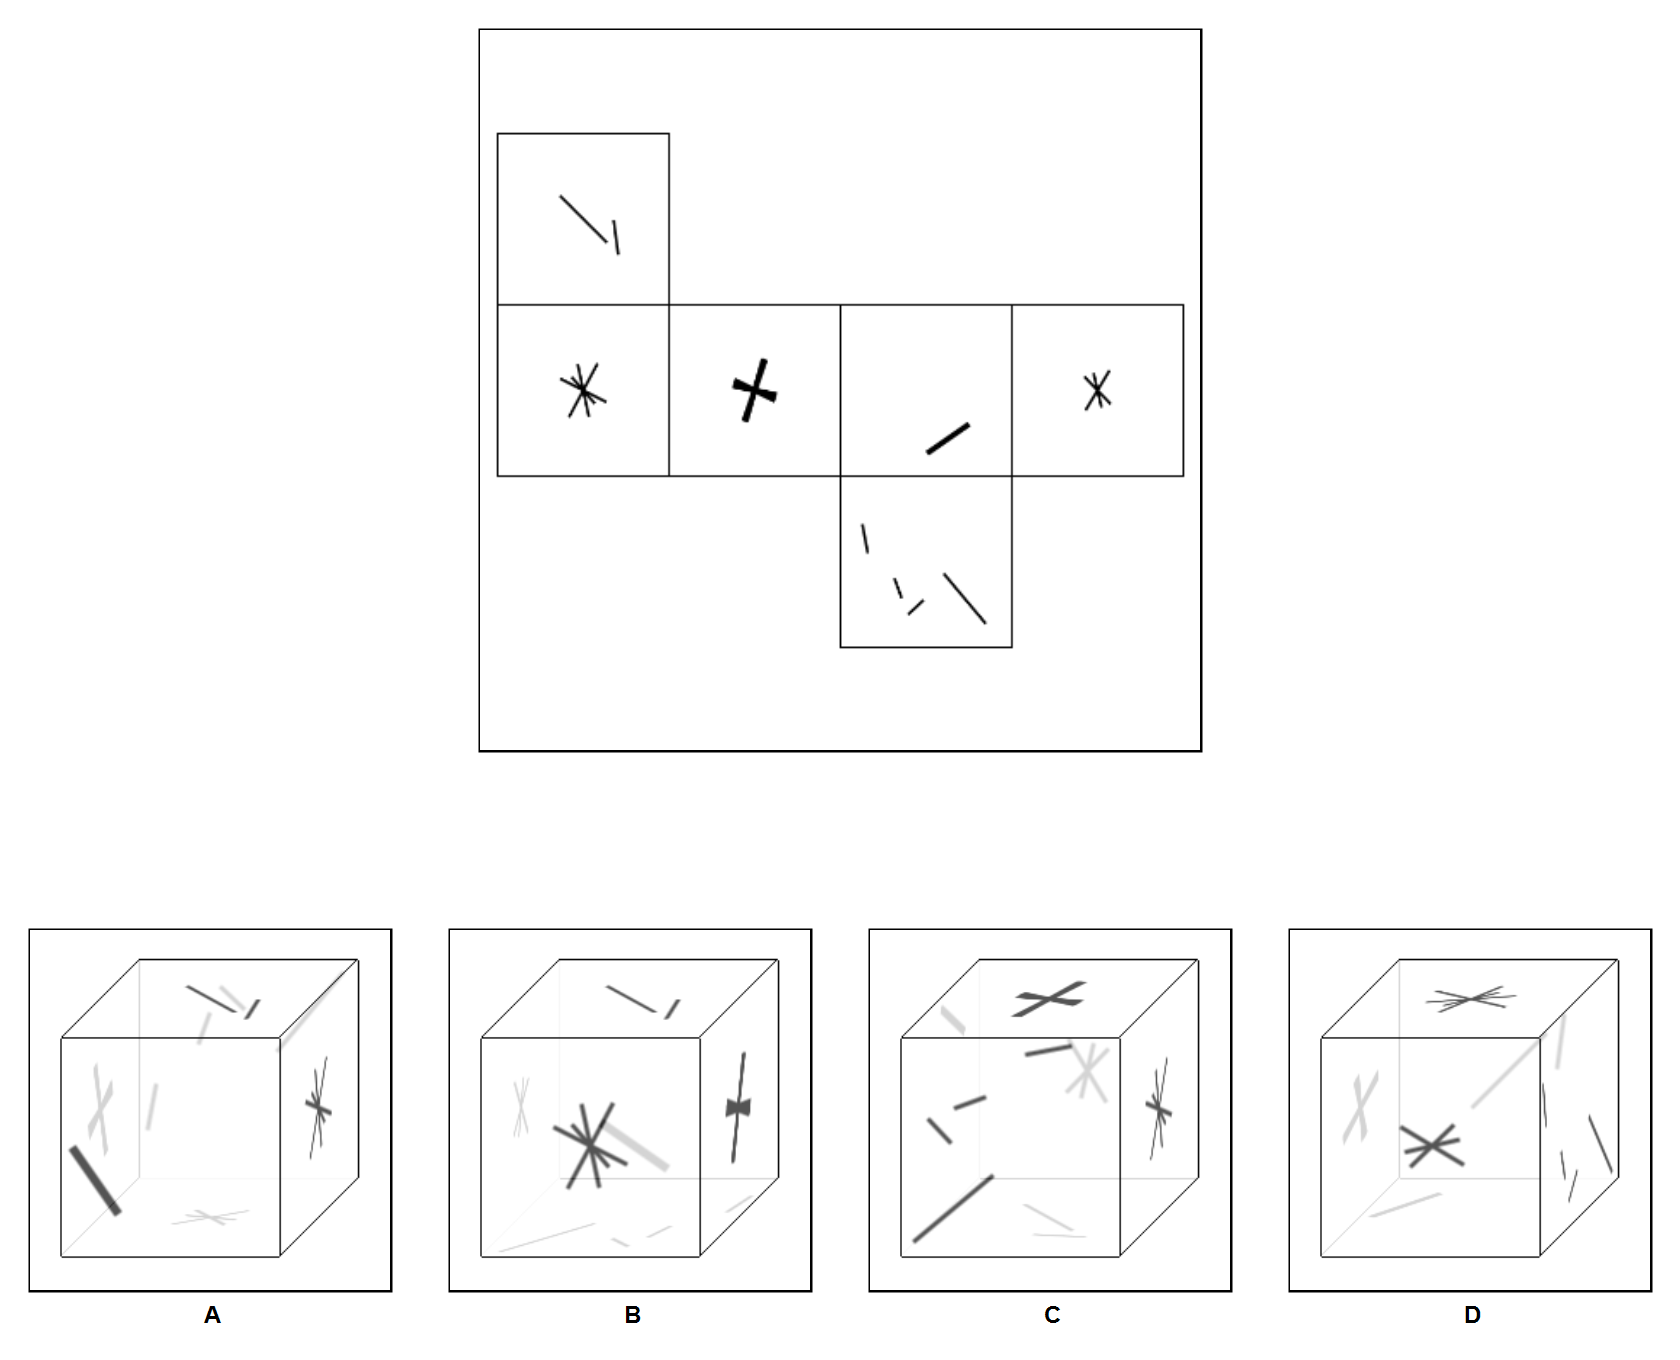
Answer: B